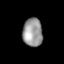
Tissue: lung
Cell type: T cells
Senescence score: 0.1983
Nuclear area (px): 550
Mean DAPI intensity: 152.66